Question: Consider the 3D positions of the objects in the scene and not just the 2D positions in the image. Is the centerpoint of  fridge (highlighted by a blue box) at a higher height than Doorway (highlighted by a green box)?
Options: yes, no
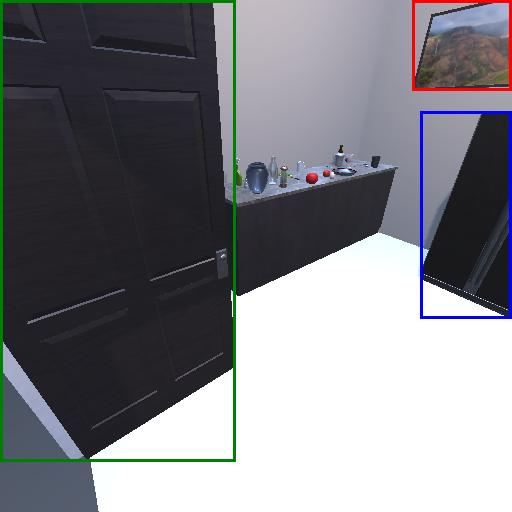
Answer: yes